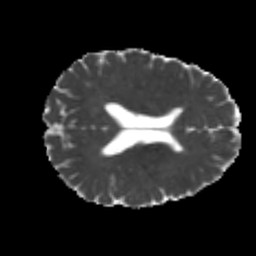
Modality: MD
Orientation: axial
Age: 23
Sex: male
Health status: healthy
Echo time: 0.074 s